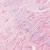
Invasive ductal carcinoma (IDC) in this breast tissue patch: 0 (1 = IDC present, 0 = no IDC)